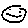
Label: smiley face